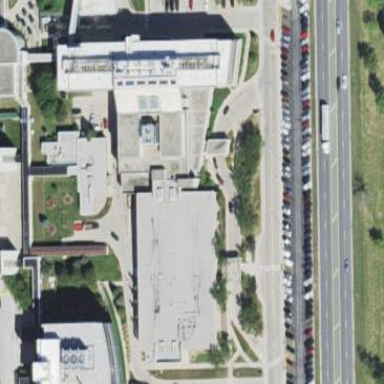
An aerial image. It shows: Hospital building that houses clinic providing healthcare services.